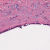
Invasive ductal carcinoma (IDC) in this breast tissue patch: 0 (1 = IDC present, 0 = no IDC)